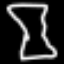
Label: hourglass